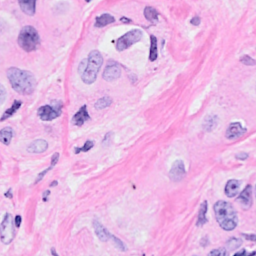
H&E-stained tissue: Breast